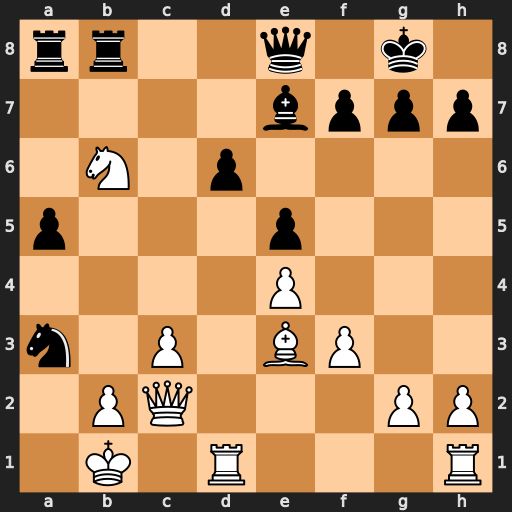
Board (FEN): rr2q1k1/4bppp/1N1p4/p3p3/4P3/n1P1BP2/1PQ3PP/1K1R3R
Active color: w
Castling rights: -
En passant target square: -
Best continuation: bxa3 Rxb6+ Bxb6